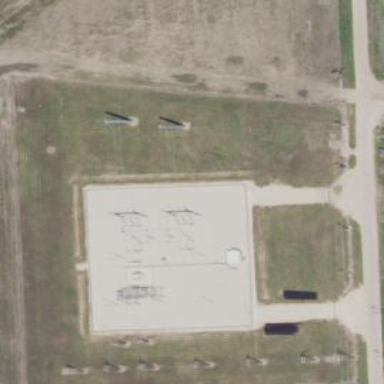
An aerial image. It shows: There is distribution substation enclosed by fence.